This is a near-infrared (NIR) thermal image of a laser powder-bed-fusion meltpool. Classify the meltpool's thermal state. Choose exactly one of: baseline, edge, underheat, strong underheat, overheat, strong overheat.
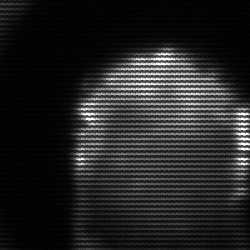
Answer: edge